Question: For some reason, I must create a mirror repo to the central repo.
central repo <-----> mirror repo <-----> dev repo
is that pushing in a mirror repo may overwrite the histroy of the central repo.
If someone (Mr J) pushs a new commit(commit_X) into the central repo and at the same time the mirror is going to push without a fetch, then this push will overwrite the histroy of the central repo. As a result, the commit_X will be deleted.
Mr J will need to pull, merge and push his commit_X again.
The rootcause is if a repo is created with 'clone --mirror', the 'push' will implicitly use '--mirror' by default even it is not added after 'push'.
I know it is possible to install a hook script to disable 'push --mirror' in centrol repo side.
But is there a way to disable it in the mirror repo side?
Added an illustration to help you with understanding this question.

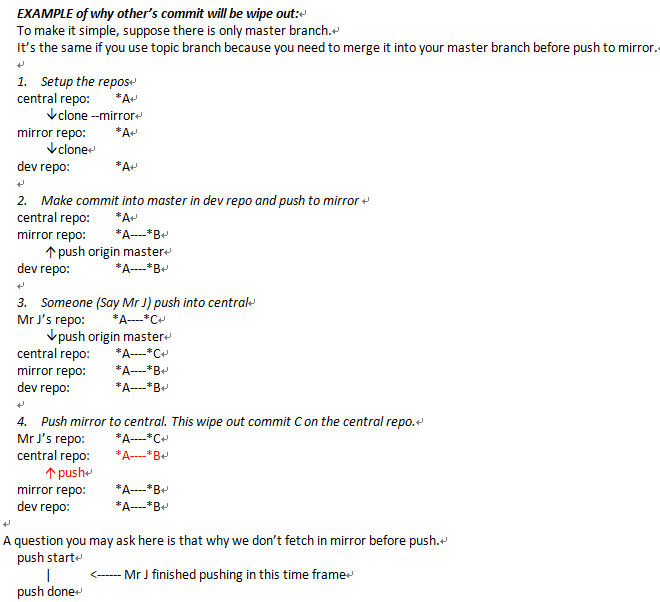
Answer: Just edit your '.git/config' and unset 'remote.<remote>.mirror', as is explained in 'git help push':
>
Instead of naming each ref to push, specifies that all refs under refs/ (which includes but is not limited to refs/heads/, refs/remotes/, and refs/tags/) be mirrored to the remote repository. Newly created local refs will be pushed to the remote end, locally updated refs will be force updated on the remote end, and deleted refs will be removed from the remote end. This is the default if the configuration option remote..mirror is set.